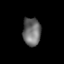
Tissue: lung
Cell type: Epithelial cells
Senescence score: 0.2361
Nuclear area (px): 497
Mean DAPI intensity: 107.934